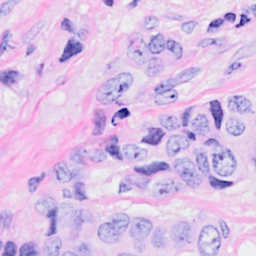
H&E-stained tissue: Breast